Question: I would like to know how to create a web form in native iOS code. Take a look at Twitter and Facebook's login forms:

Twitter uses '<label>username</label>' while Facebook uses '<input type="text" placeholder="Email" />'. I just don't know how to convert HTML into Objective-C and/or Interface Builder. I don't even know what these components are called so I couldn't Google them.
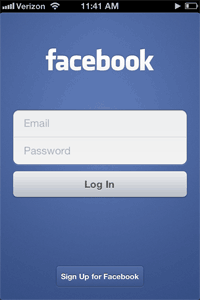
Answer: For the Twitter login, they use a grouped UITableView with two rows and one section. Each row contains two cells (Value 1) which contain a UITextField.
In the Facebook app, the same goes, but there are two sections (UITextField cells and login button). They then have a UIButton at the bottom which allows people to sign up.